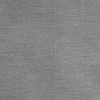
Atmospheric dust classification: dusty